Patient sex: F
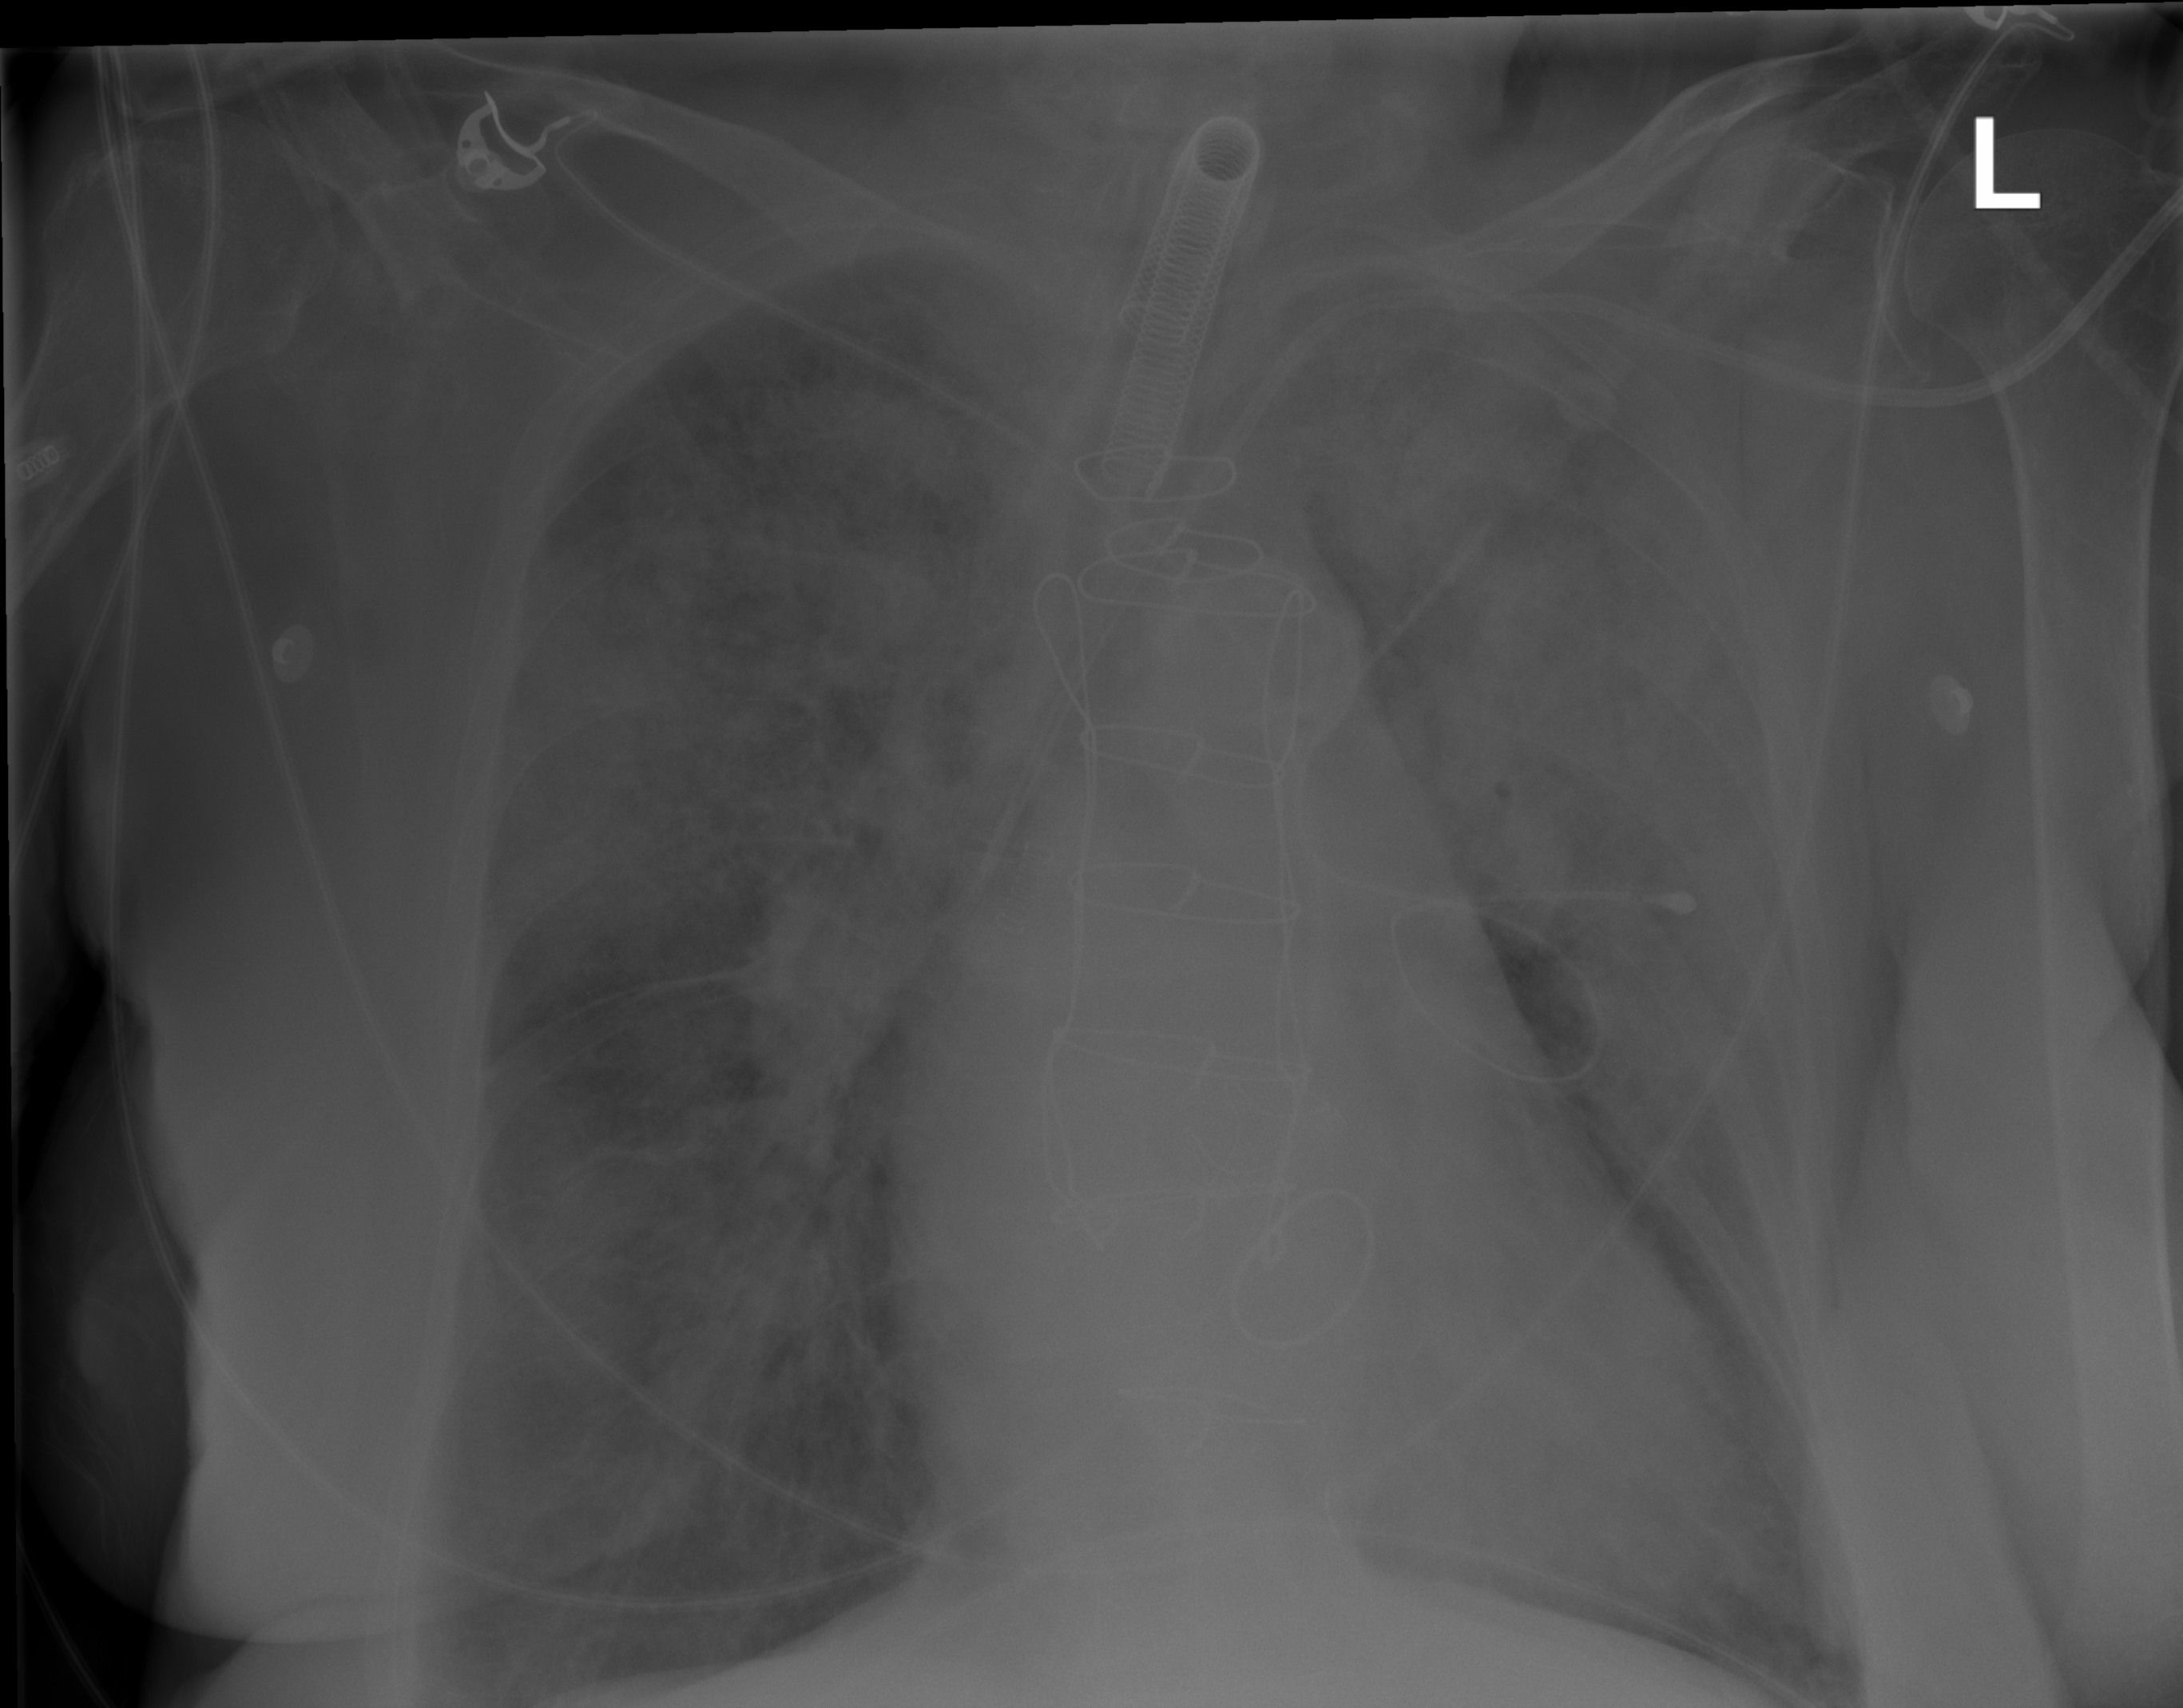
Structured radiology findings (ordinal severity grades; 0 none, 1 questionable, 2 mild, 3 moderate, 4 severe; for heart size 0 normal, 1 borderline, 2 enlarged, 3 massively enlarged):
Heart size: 1
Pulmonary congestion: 0
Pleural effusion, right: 0
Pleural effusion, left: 0
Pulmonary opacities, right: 4
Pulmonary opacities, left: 4
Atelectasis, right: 4
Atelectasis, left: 4